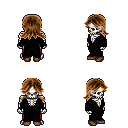
a pixel art fantasy rpg character, male body template, skeleton, gray robe, red pants, brown loose hair, brown shoes, four views (front, back, left, right), 2x2 character sprite sheet, small pixel art, hard edges, no anti-aliasing